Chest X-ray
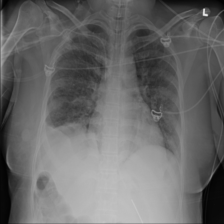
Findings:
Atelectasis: positive
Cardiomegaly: negative
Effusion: negative
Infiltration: positive
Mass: negative
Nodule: negative
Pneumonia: negative
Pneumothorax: negative
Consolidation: negative
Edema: negative
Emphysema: negative
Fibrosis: positive
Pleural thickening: negative
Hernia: negative